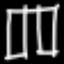
Label: pants